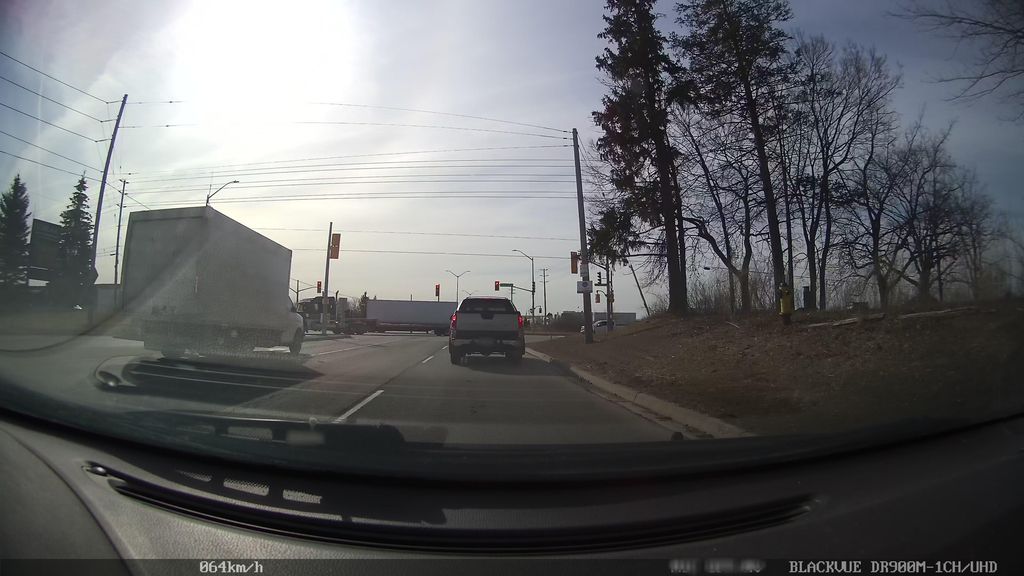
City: kitchener-waterloo